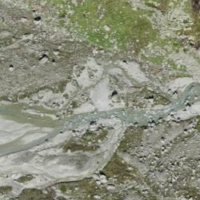
EUNIS habitat code: 48
Species observed at this site:
Bartsia alpina